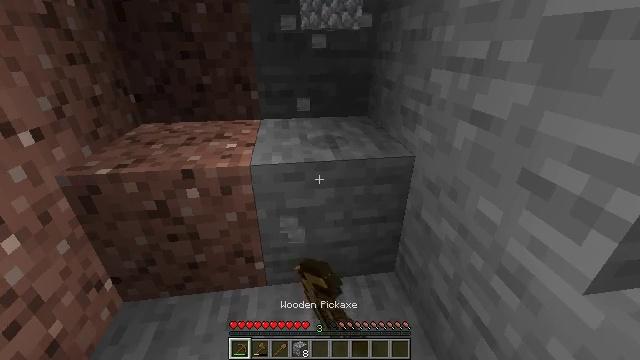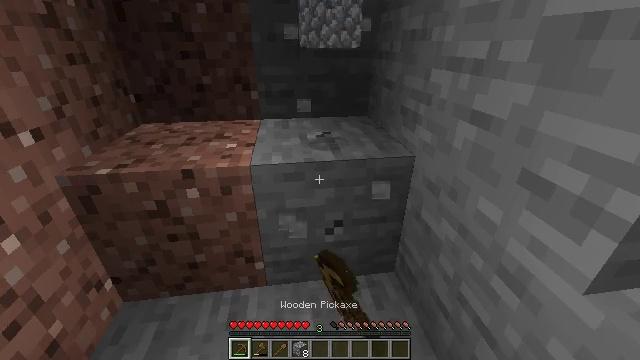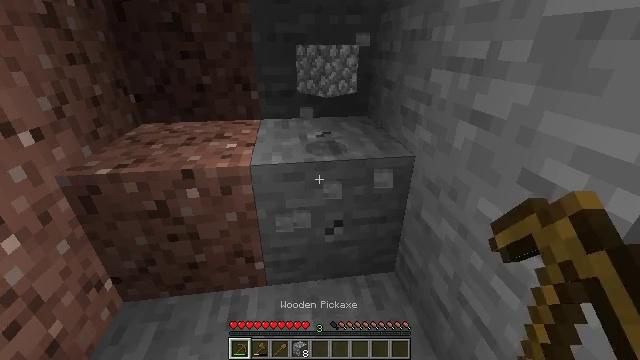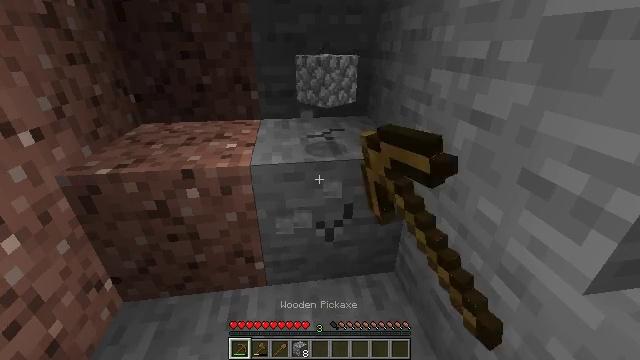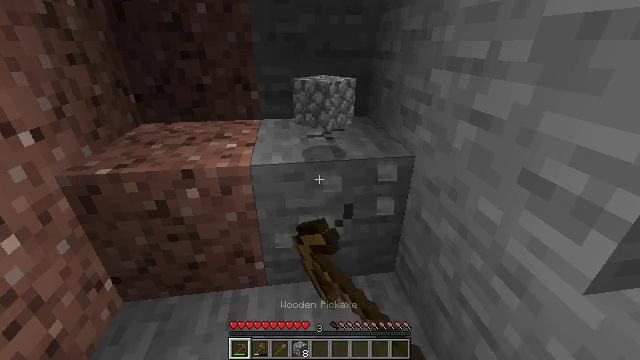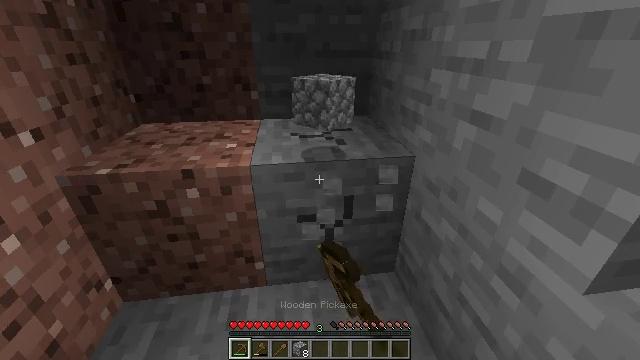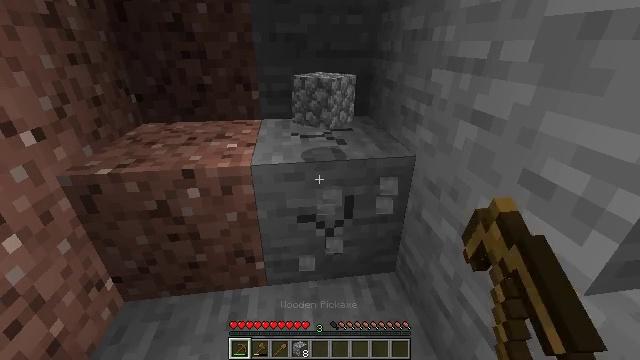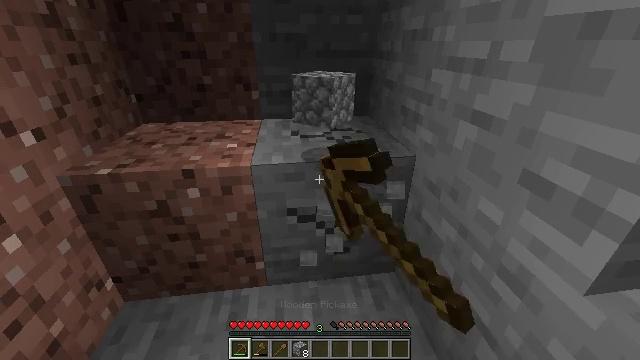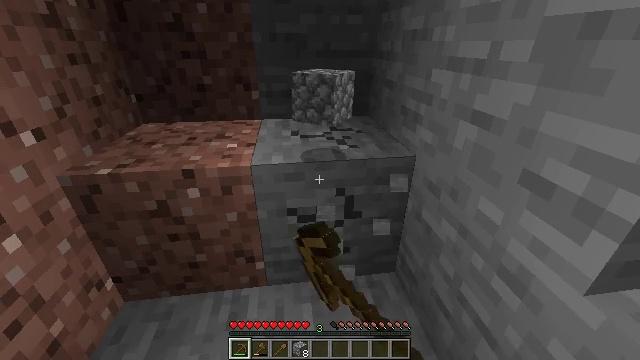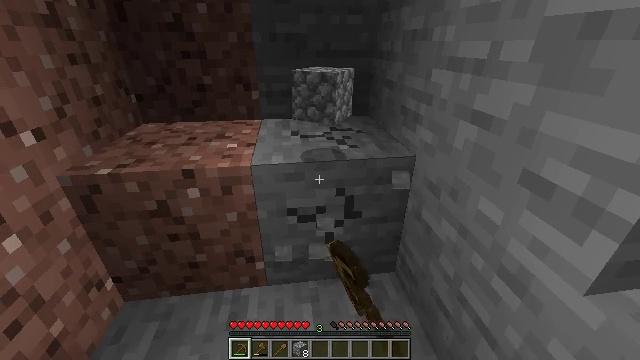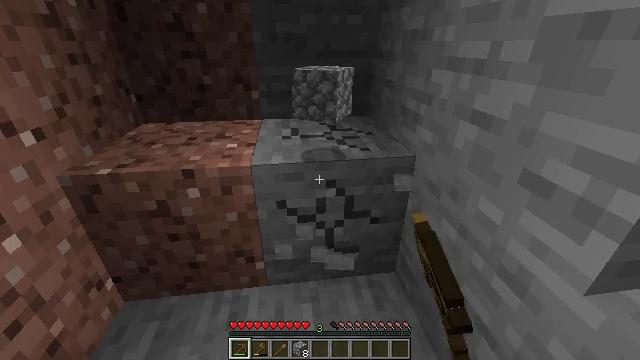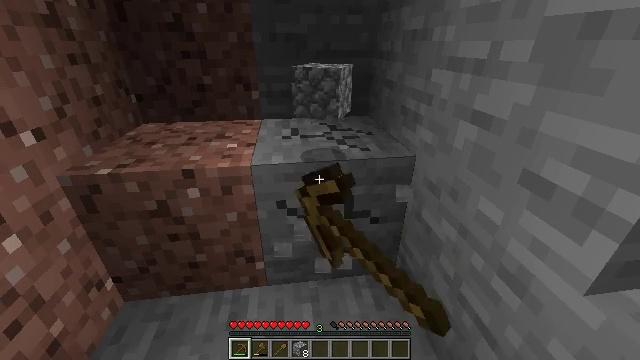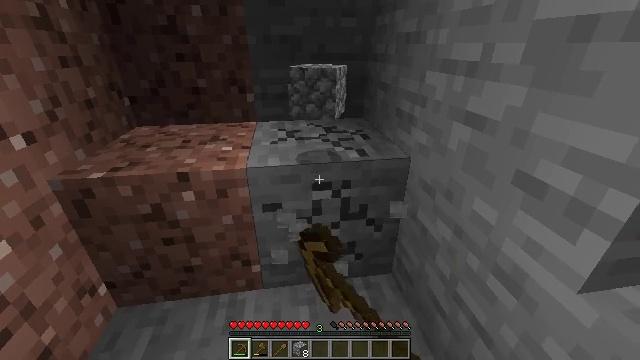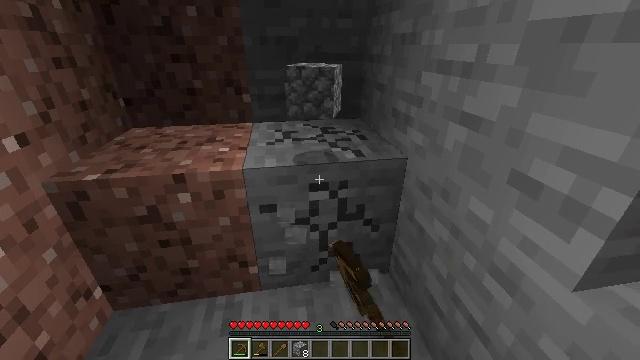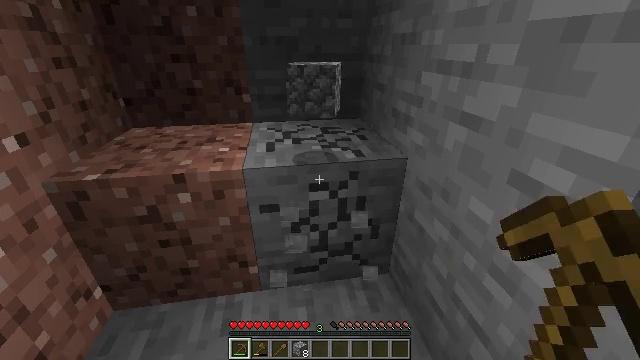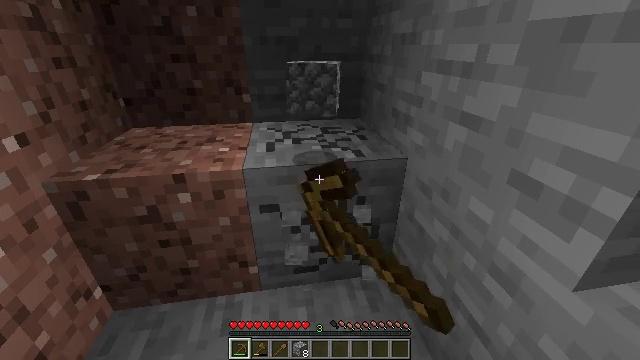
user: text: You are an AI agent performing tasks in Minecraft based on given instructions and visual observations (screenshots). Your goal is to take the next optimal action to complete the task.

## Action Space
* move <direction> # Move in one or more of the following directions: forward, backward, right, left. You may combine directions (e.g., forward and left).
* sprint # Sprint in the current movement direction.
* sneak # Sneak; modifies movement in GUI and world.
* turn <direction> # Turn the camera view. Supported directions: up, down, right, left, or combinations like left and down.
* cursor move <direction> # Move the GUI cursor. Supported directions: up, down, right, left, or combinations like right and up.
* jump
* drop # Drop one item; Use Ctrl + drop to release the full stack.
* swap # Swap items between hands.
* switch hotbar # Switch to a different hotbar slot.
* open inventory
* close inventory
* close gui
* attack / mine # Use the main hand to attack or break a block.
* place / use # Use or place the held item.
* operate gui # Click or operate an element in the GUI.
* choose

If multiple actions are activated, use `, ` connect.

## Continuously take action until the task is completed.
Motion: motion action
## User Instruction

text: Break the stone block.
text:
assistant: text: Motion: attack / mine
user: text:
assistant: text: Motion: attack / mine
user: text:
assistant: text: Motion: attack / mine
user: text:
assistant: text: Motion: attack / mine
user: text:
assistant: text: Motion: attack / mine
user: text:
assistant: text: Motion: attack / mine
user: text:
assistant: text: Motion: attack / mine
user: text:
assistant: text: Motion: attack / mine
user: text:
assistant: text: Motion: attack / mine
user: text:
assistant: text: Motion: attack / mine
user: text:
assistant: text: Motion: attack / mine
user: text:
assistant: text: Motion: turn right, attack / mine
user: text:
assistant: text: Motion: attack / mine
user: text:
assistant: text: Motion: attack / mine
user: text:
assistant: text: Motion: attack / mine
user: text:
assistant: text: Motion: attack / mine
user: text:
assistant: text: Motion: attack / mine
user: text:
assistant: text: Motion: attack / mine
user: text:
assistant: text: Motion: attack / mine
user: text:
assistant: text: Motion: attack / mine
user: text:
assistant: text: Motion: attack / mine
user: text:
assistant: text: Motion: attack / mine
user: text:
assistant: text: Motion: attack / mine
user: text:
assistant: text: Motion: attack / mine
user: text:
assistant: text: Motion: attack / mine
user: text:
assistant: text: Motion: attack / mine
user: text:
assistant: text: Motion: move forward, attack / mine
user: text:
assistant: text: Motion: move forward and move right, turn up, attack / mine
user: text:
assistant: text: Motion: move forward and move right, turn left and up, attack / mine
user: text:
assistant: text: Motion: move forward and move right, turn left and up, attack / mine